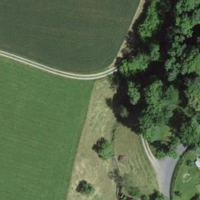
EUNIS habitat code: 52
Species observed at this site:
Aegopodium podagraria